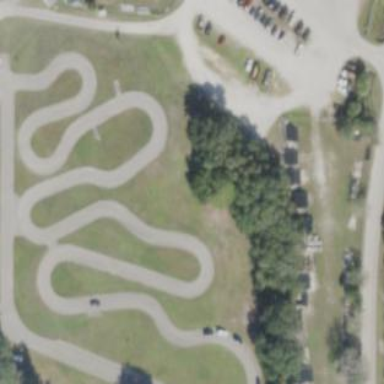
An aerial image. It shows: Motor sport raceway with paved surface.